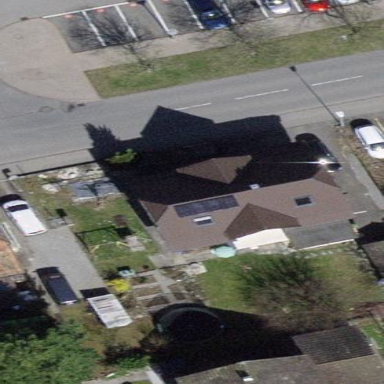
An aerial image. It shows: Building with tiled roof.